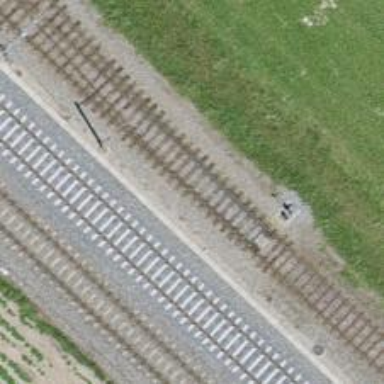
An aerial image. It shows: Railway switch.